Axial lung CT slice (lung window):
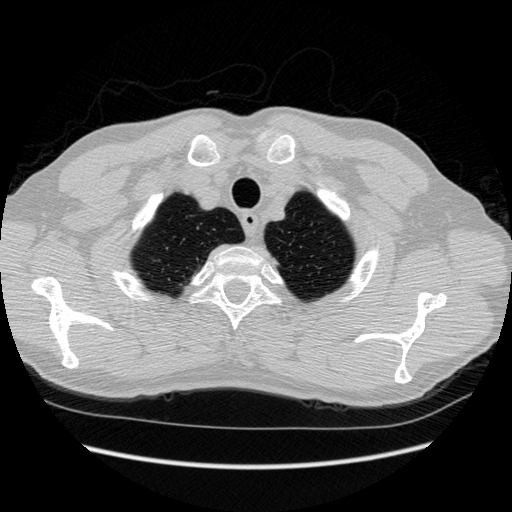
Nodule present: no